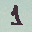
Label: 1